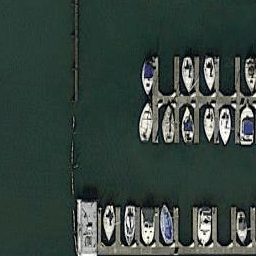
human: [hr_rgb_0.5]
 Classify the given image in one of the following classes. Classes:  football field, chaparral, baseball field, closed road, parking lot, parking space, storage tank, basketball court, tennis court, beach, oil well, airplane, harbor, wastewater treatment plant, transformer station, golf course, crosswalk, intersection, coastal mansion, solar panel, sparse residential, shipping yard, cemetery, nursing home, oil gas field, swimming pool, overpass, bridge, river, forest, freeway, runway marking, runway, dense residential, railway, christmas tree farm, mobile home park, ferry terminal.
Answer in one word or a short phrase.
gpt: harbor